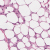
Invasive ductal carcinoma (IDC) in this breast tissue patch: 0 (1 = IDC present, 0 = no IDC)